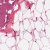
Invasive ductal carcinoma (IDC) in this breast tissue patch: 0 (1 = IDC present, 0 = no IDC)